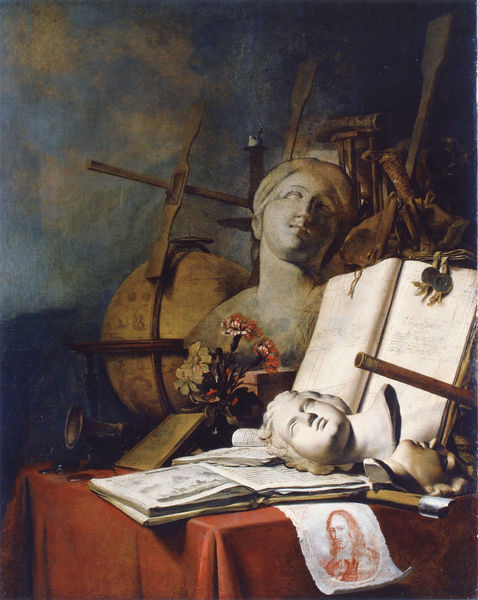
Titel: Vanitas-Stilleben
Künstler: Adriaen Valck
Institution: Hamburger Kunsthalle, Hamburg, Deutschland, EU
Schlagwörter: blätter, dunkel, gemälde, kopf, mann, schatten, wolken, frauen, blume, blumen, bunt, frankreich, frau, stuhl, tisch, zeichnung, blüten, rot, tuch, bildnis, instrument, portrait, porträt, tischdecke, tischtuch, figur, decke, instrumente, skulptur, statue, stilleben, vase, farbig, bücher, noten, farbe, grafik, figuren, dichter, büste, atelier, eisen, arrangement, stangen, buch, kreuz, waffen, schriftsteller, orden, werkstatt, werkzeug, statuen, notizbuch, nelken, siegel, büsten, globus, ludwig, weltkugel, gerümpel, mase, nuch, grammophon, hupe, wimmel, startur, plaske, göobus, sparchrohor